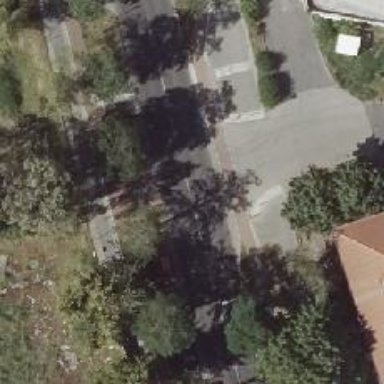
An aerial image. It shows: Cycleway.